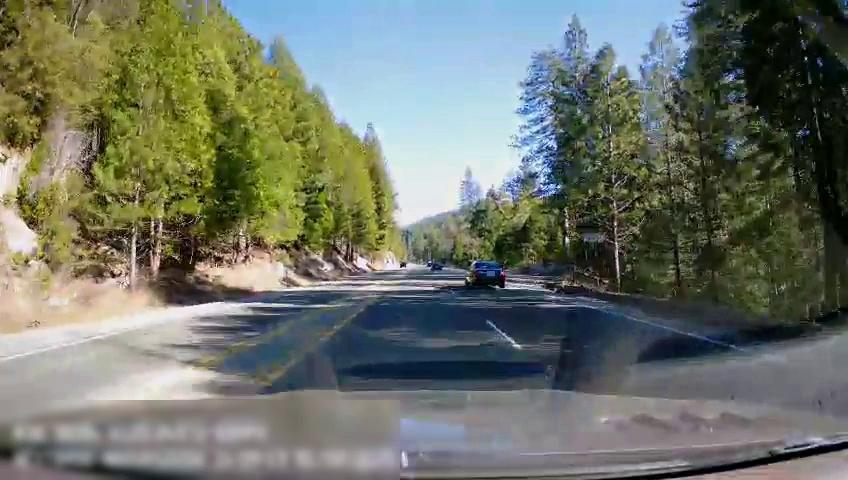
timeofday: Day
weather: Sunny
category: Drivable Space
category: Vehicles | Car
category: Lanes | Opposite Lane
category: Lanes | Current Lane
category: Lanes | Current Lane
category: Lanes | Opposite Lane
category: Lanes | Current Lane